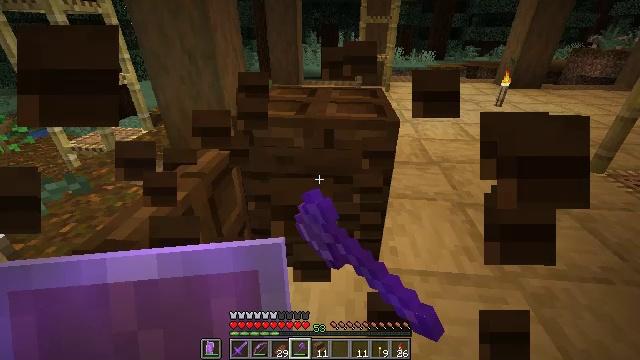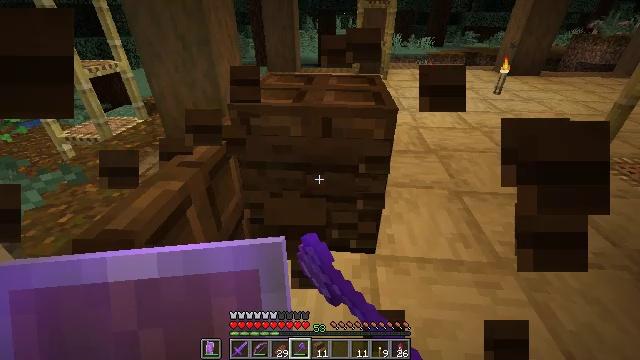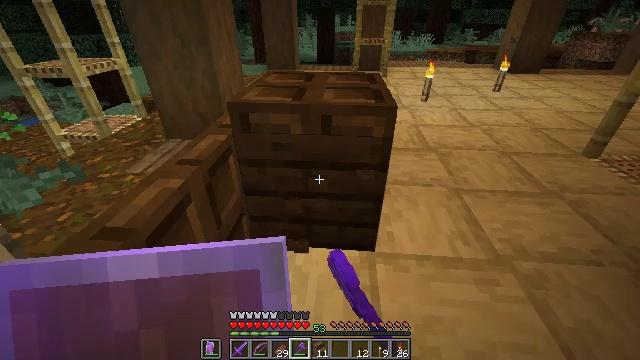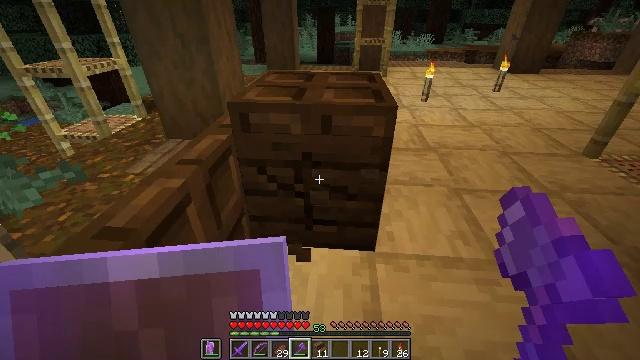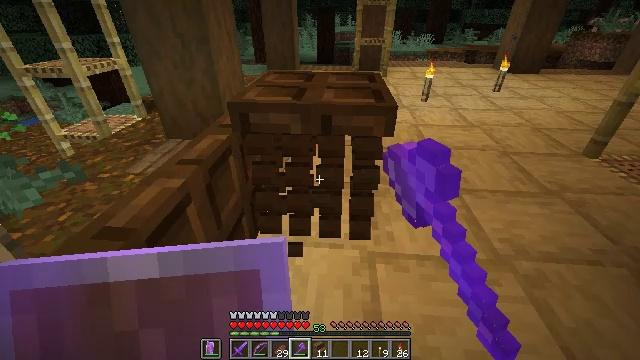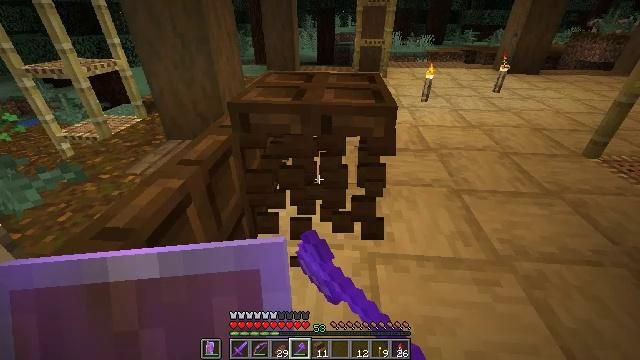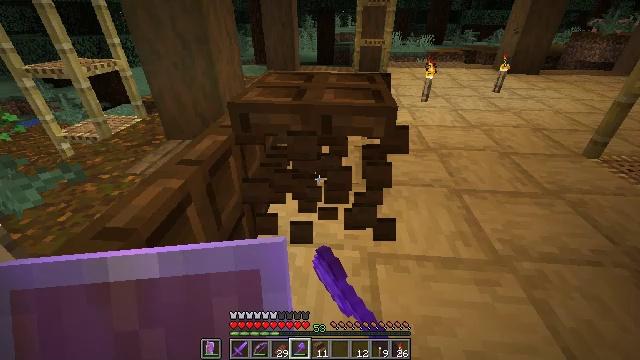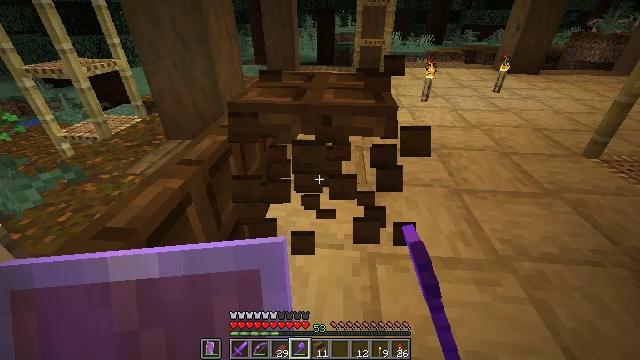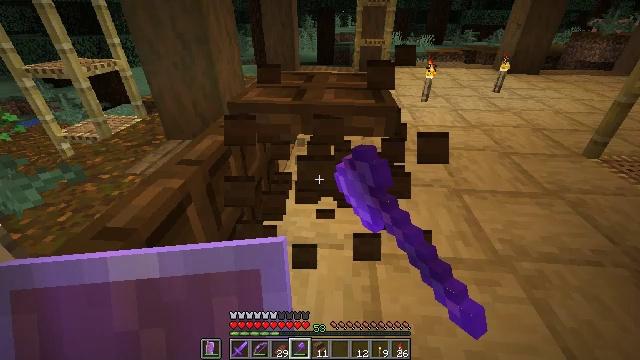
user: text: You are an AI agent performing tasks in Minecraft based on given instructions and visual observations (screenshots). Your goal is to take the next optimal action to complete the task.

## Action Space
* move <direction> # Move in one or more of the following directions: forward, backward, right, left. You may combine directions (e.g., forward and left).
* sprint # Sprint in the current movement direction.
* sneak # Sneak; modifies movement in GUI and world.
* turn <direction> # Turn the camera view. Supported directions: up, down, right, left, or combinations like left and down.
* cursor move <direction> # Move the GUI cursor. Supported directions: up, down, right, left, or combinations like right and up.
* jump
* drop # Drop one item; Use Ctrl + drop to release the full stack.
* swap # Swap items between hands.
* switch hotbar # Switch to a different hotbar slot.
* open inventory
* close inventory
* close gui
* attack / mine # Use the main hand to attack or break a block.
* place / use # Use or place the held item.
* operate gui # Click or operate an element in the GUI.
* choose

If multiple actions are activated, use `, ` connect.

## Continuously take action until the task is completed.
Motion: motion action
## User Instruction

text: Remove the dark oak stairs from the build.
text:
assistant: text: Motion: turn down, attack / mine
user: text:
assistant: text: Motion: attack / mine
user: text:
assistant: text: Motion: attack / mine
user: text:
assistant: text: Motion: attack / mine
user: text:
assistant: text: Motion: attack / mine
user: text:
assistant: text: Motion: attack / mine
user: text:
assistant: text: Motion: attack / mine
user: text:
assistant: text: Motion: attack / mine
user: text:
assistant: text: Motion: attack / mine